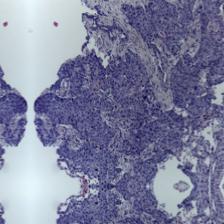
Diagnosis: OSCC